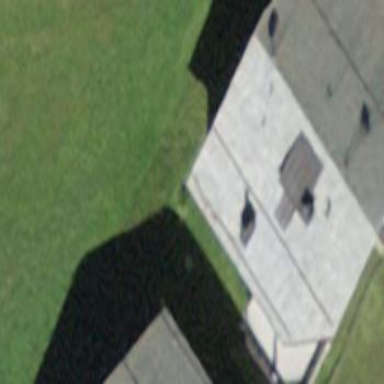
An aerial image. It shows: Building with gabled roof oriented across.